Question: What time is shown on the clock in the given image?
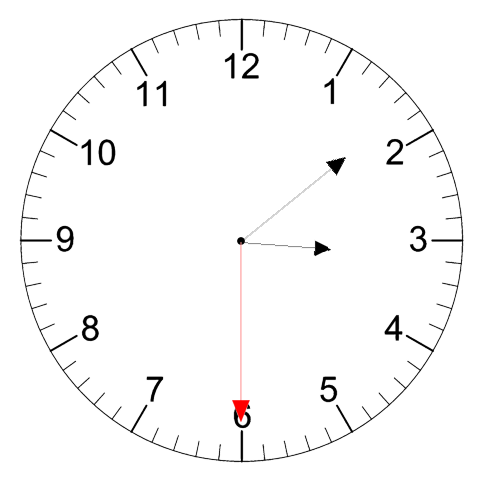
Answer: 03:08:30